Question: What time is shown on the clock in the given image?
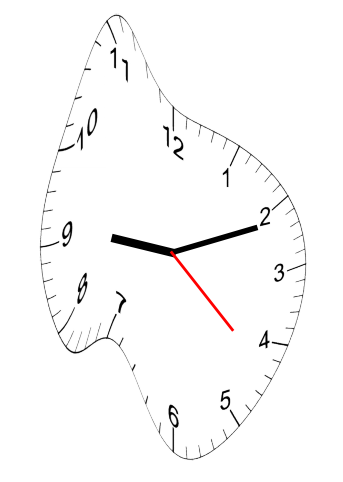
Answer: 09:11:22